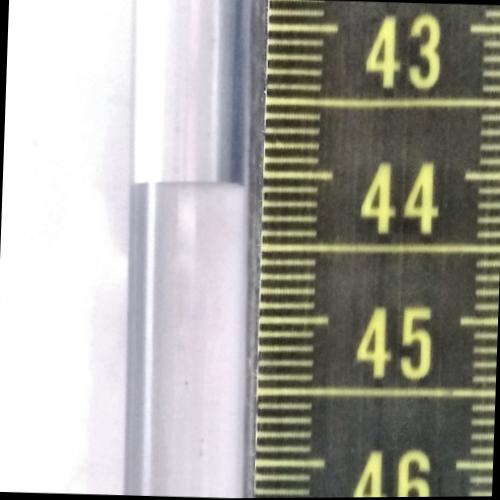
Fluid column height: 44.1 cm